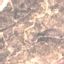
Land use / land cover: HerbaceousVegetation